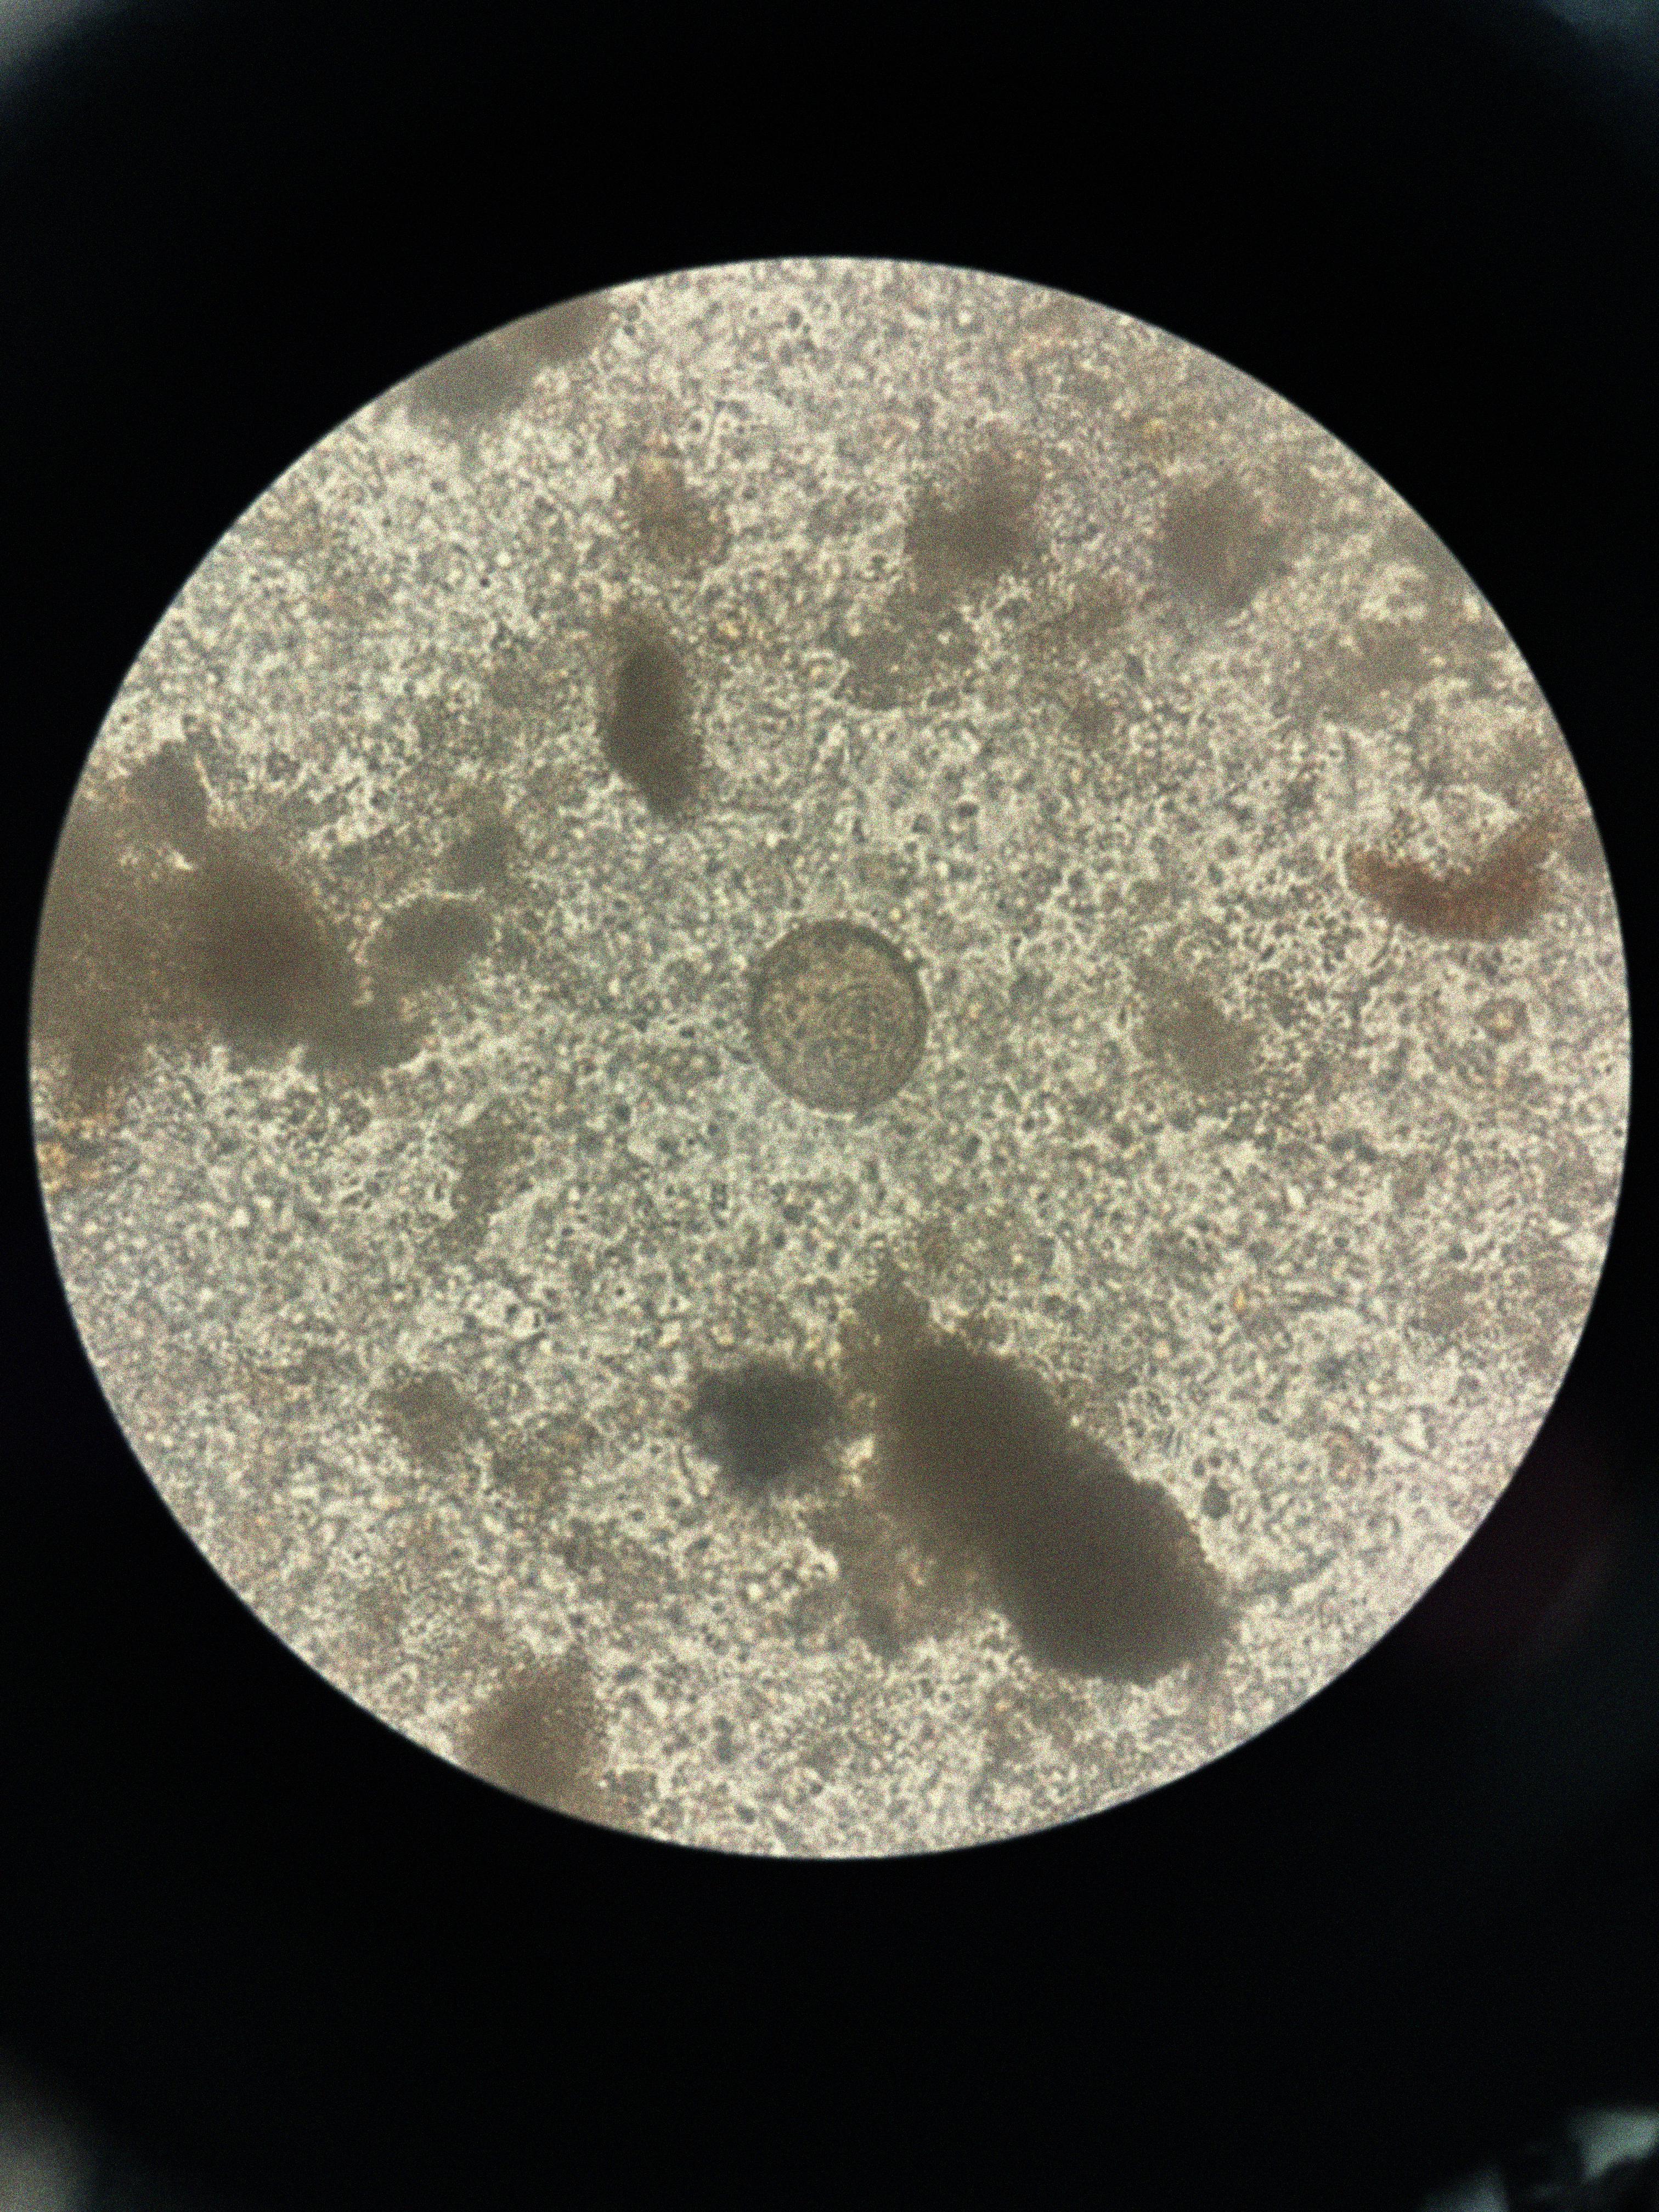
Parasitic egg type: Hymenolepis diminuta